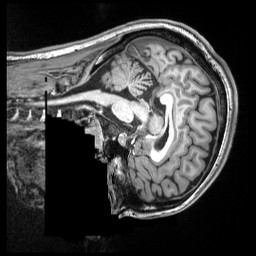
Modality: T1w
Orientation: sagittal
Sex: female